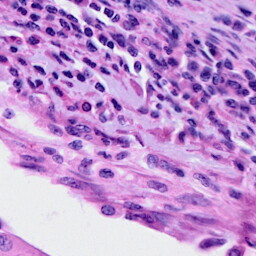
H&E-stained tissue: Cervix